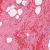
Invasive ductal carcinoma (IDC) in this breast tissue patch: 0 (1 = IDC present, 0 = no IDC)